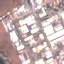
Land use / land cover: Industrial